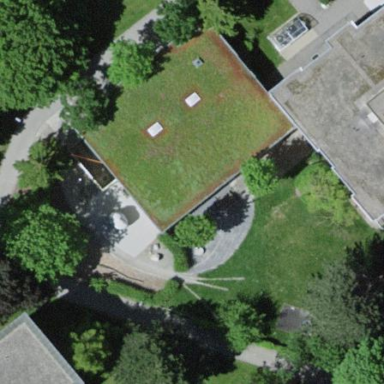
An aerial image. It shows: Kindergarten.